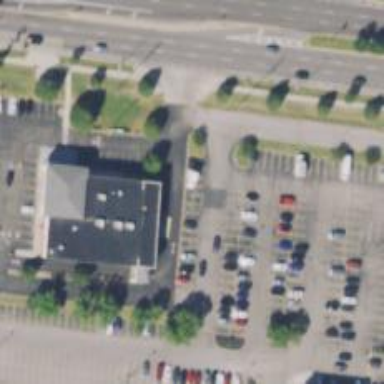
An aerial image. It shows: Pharmacy providing healthcare services.